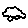
Label: car